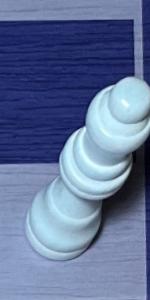
Label: Queen_White